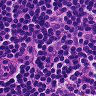
Metastatic tissue present: no